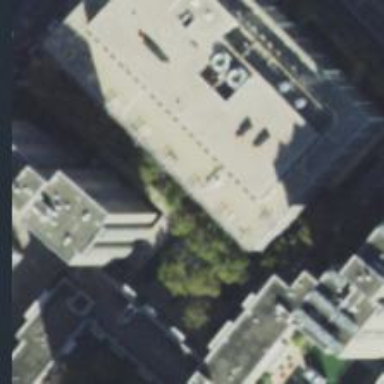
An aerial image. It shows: Building with apartments. It has flat concrete roof.